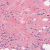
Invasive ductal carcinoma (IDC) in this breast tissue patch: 0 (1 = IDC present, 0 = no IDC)